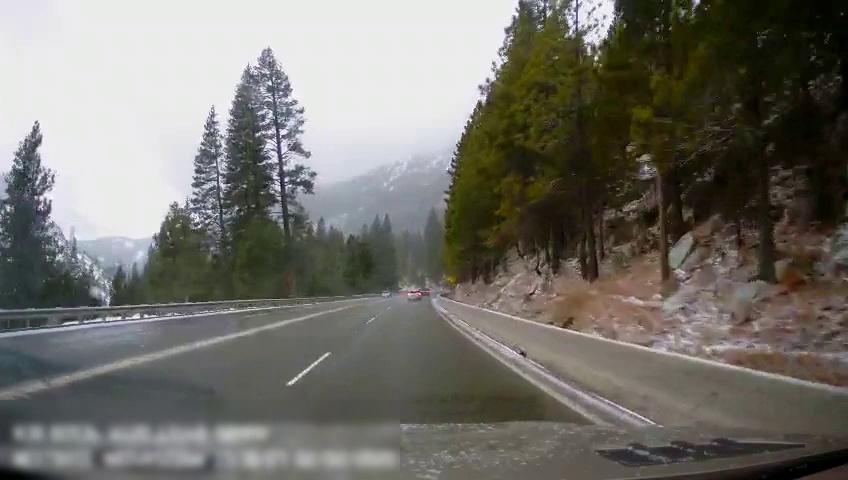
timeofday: Day
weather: Snowy
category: Drivable Space
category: Vehicles | Car
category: Vehicles | Truck
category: Vehicles | SUV
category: Lanes | Current Lane
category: Lanes | Opposite Lane
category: Lanes | Opposite Lane
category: Lanes | Current Lane
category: Lanes | Current Lane